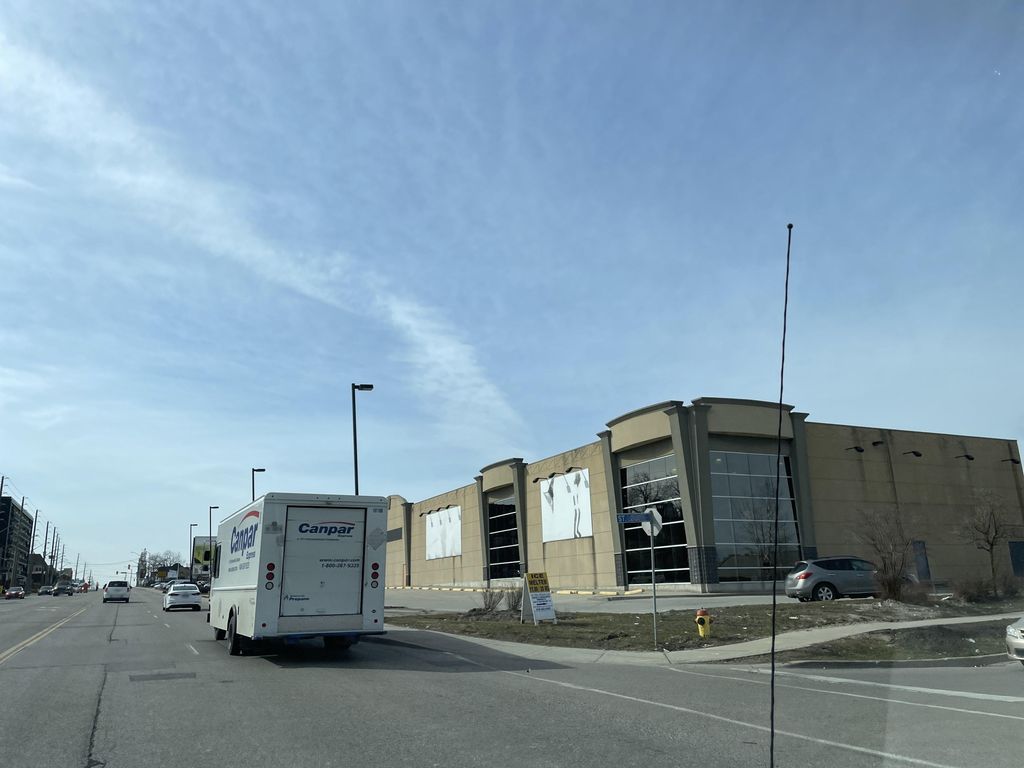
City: kitchener-waterloo